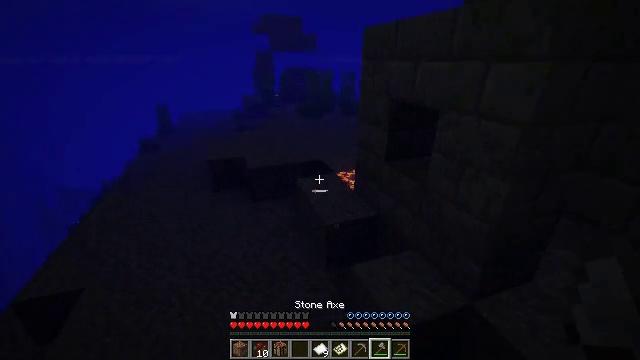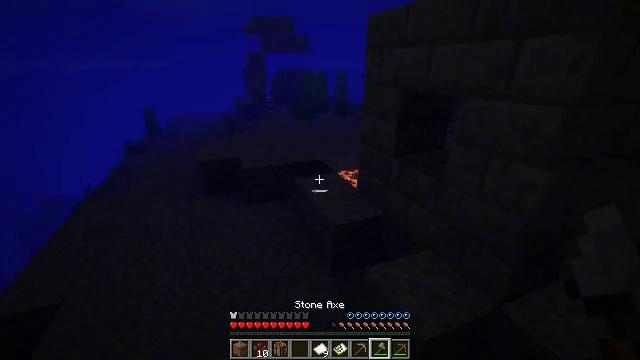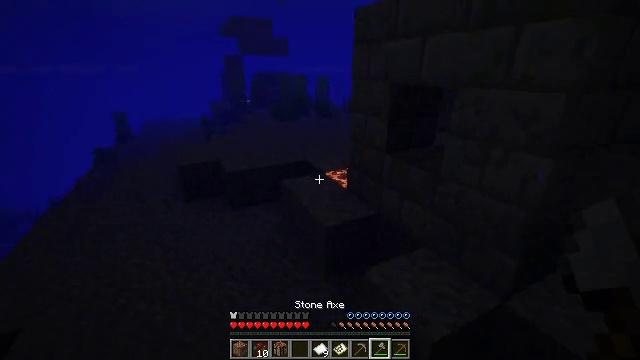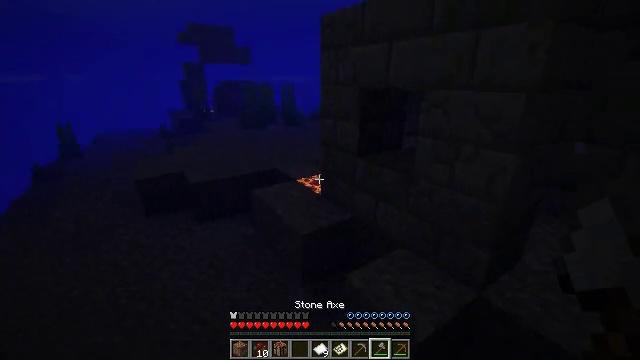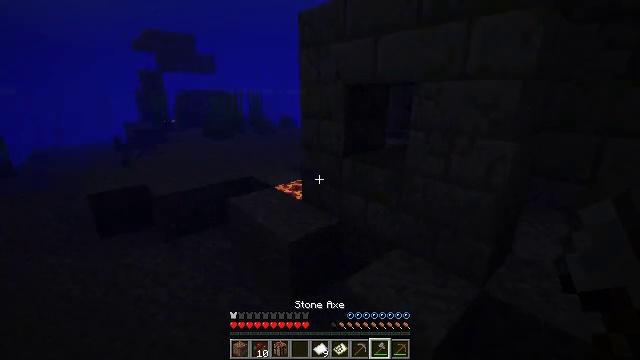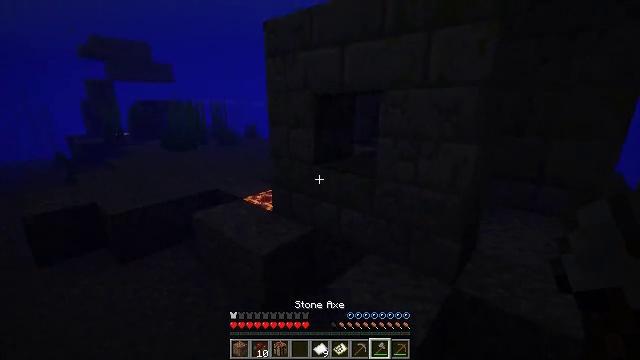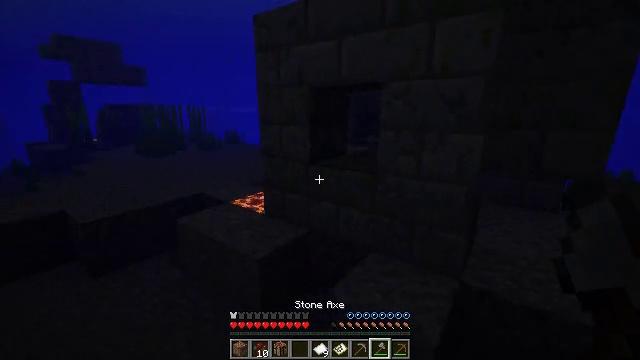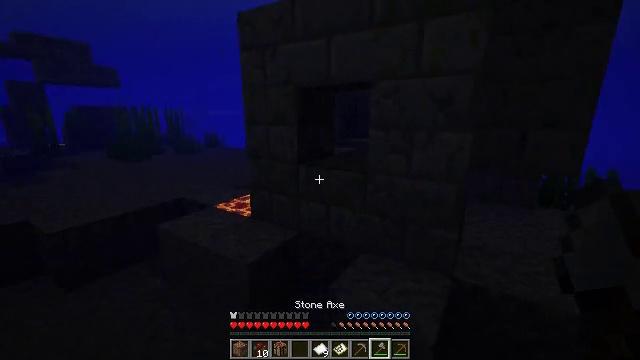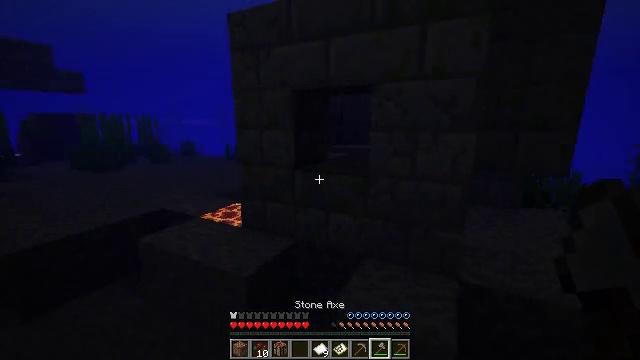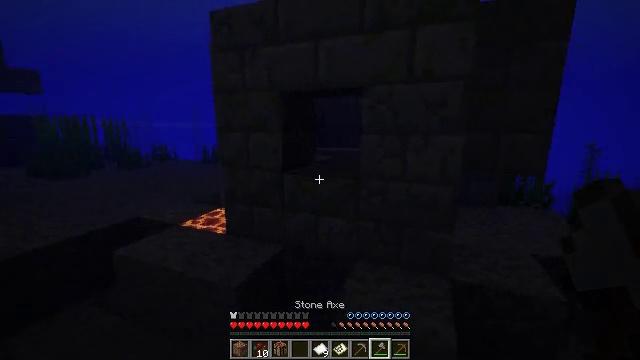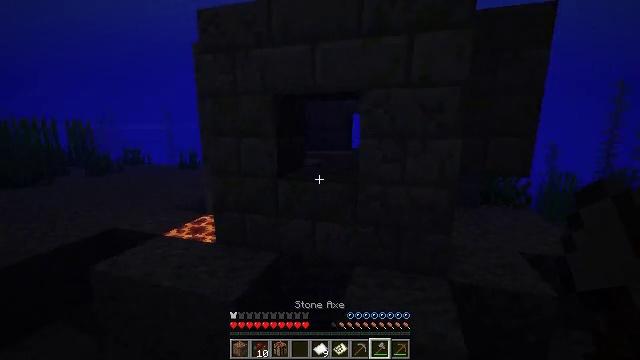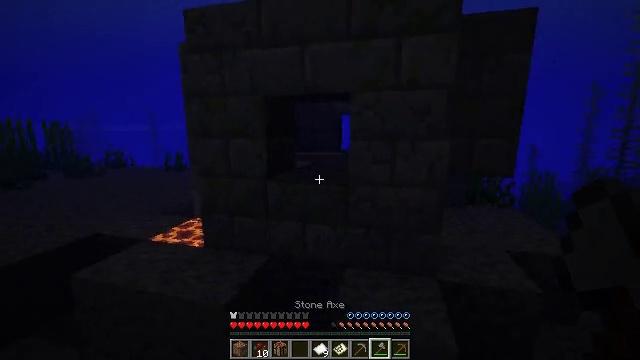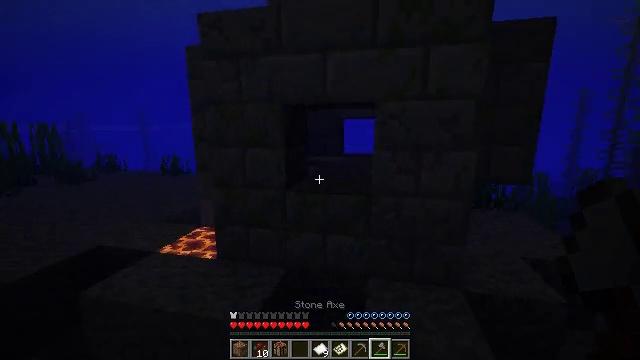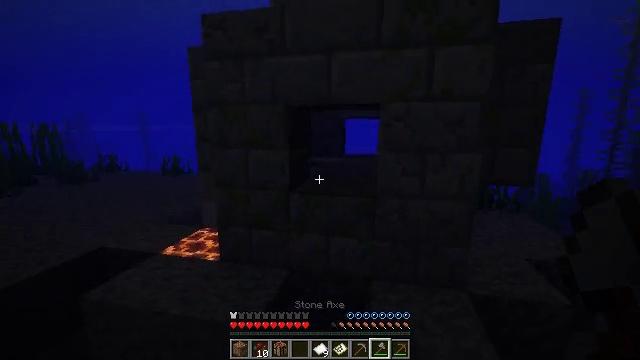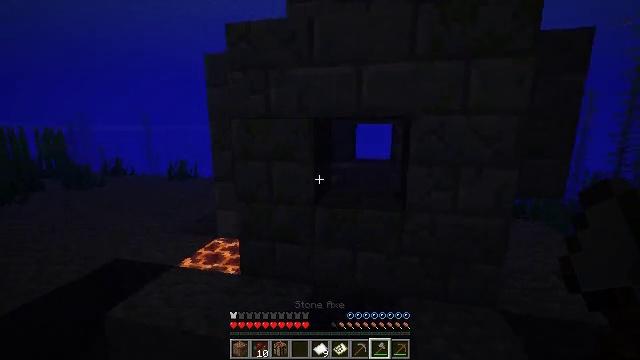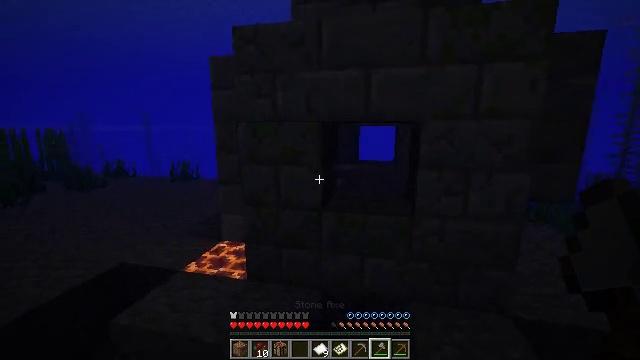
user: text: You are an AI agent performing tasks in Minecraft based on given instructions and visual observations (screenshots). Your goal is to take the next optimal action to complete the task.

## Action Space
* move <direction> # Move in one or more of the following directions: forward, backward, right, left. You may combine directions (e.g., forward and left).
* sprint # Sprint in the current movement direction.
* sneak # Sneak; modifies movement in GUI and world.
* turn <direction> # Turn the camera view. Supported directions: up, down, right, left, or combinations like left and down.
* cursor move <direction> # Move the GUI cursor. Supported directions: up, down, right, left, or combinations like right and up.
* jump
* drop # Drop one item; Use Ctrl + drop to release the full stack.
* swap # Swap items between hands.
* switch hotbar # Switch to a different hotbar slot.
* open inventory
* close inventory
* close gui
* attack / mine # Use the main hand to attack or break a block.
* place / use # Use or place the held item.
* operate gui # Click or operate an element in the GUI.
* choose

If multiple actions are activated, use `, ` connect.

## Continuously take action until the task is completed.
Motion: motion action
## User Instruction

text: Mine seagrass underwater.
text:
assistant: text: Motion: move forward and move left, turn right
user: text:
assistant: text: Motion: move forward and move left, turn right
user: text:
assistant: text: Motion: move forward and move left, turn right and up
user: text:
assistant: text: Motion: move forward and move left, turn right and up
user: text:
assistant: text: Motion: move forward and move left, turn right and up
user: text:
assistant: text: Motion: move forward and move left, turn right and up
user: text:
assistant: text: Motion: move forward and move left, turn right, jump
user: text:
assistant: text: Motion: move forward and move left, turn right and up, jump
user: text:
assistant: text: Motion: move forward and move left, turn right, jump
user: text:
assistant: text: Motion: move forward and move left, turn right, jump
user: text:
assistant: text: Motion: move forward and move left, turn right, jump
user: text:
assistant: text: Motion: move forward and move left, turn right, jump
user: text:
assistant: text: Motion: move forward and move left, jump
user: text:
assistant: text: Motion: move forward and move left, jump
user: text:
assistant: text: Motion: move forward and move left, jump
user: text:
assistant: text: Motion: move forward and move left, jump
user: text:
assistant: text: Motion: move forward and move left, jump
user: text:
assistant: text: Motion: move forward and move left
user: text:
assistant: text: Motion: move forward and move left
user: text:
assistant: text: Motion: move forward and move left
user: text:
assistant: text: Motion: move forward and move left
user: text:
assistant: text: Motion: move forward and move left
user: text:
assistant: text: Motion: move forward and move left
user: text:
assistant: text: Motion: move forward and move left
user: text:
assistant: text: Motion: move forward and move left
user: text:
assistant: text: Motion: move forward and move left
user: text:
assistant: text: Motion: move forward and move left
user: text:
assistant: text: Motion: move forward and move left
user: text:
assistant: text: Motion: move forward and move left, jump
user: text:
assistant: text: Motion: move forward and move left, turn right, jump